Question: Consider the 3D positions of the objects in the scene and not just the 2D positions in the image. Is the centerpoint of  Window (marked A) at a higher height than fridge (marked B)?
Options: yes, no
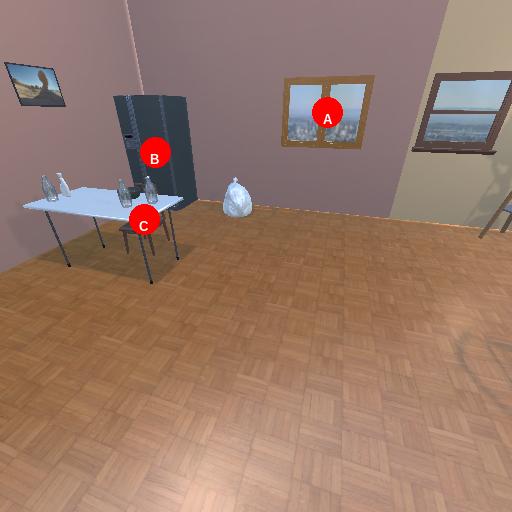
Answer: yes